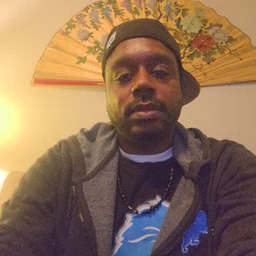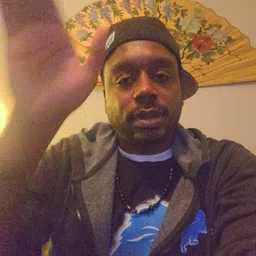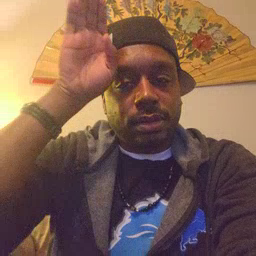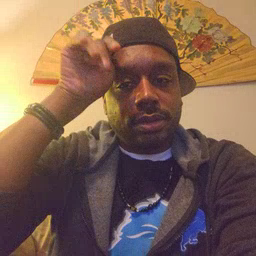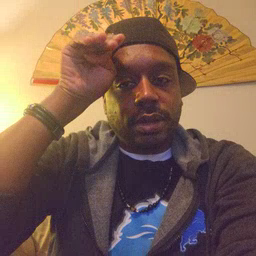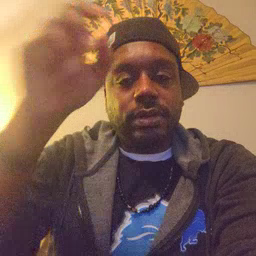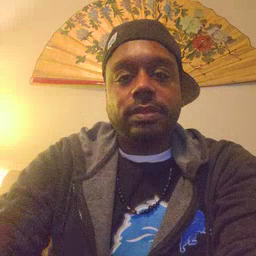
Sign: donkey